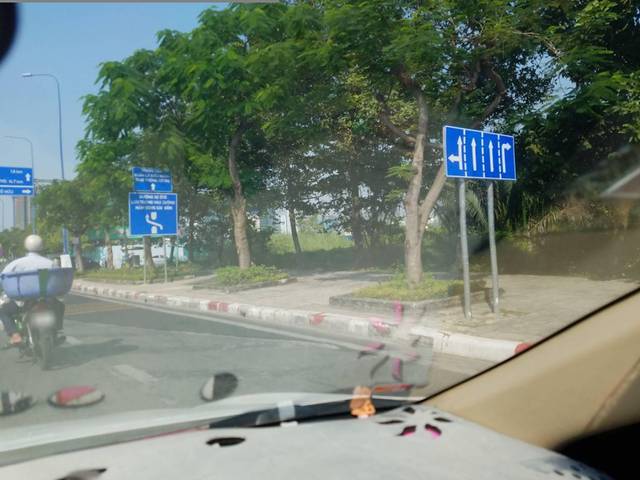
Region: Vietnam
Coordinates: 10.772, 106.717